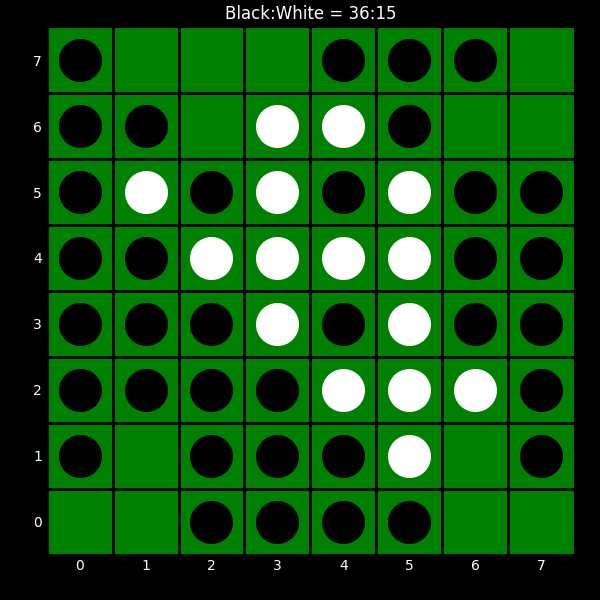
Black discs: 36
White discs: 15